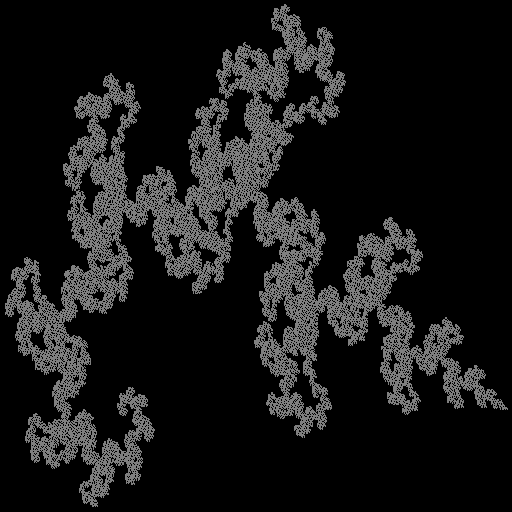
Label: a2